Current action and preconditions to check: path_clear

Your task: For each precondition in the list above, predict whether it will hold at this action.

Consider the current scene as observed from the mobile robot's camera, and analyze the predicted future states of all dynamic agents (e.g., people, animals, vehicles, or any moving entities) within the NEXT SECOND.

IMPORTANT: Only answer "very likely" if you are absolutely certain—based on strong, clear evidence—that a dynamic agent will violate the precondition in the predicted future state. Do NOT answer "very likely" for unlikely, ambiguous, or low-probability risks.

Ask yourself for each precondition: Is there a high probability, with clear and convincing evidence, that the predicted future states of any dynamic agent will interfere with the predicted future state of the currently executing action within the NEXT SECOND, causing that precondition to fail?

Assess the risk level based on these predictions. Use "likely" or "very likely" if motions create a clear risk of interference.

Use "neutral" or "improbable" if agents are nearby but their predicted paths are clearly diverging or non-conflicting.

Failure Risk Categories: "very improbable", "improbable", "neutral", "likely", "very likely"

Answer Format: Output ONLY the probability_of_failure value from these categories: "very improbable", "improbable", "neutral", "likely", "very likely"

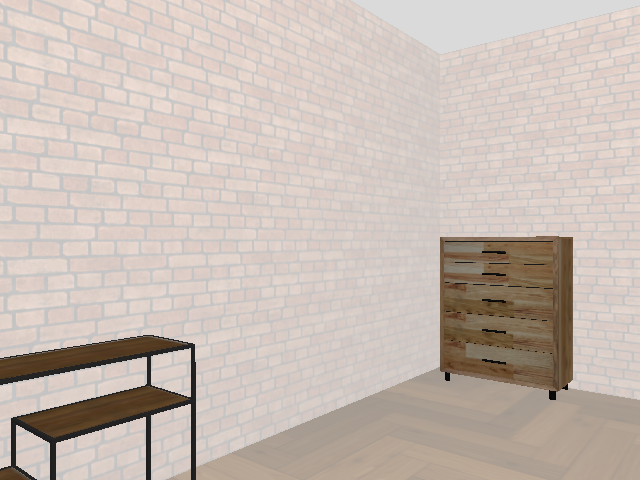

Answer: very improbable